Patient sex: M
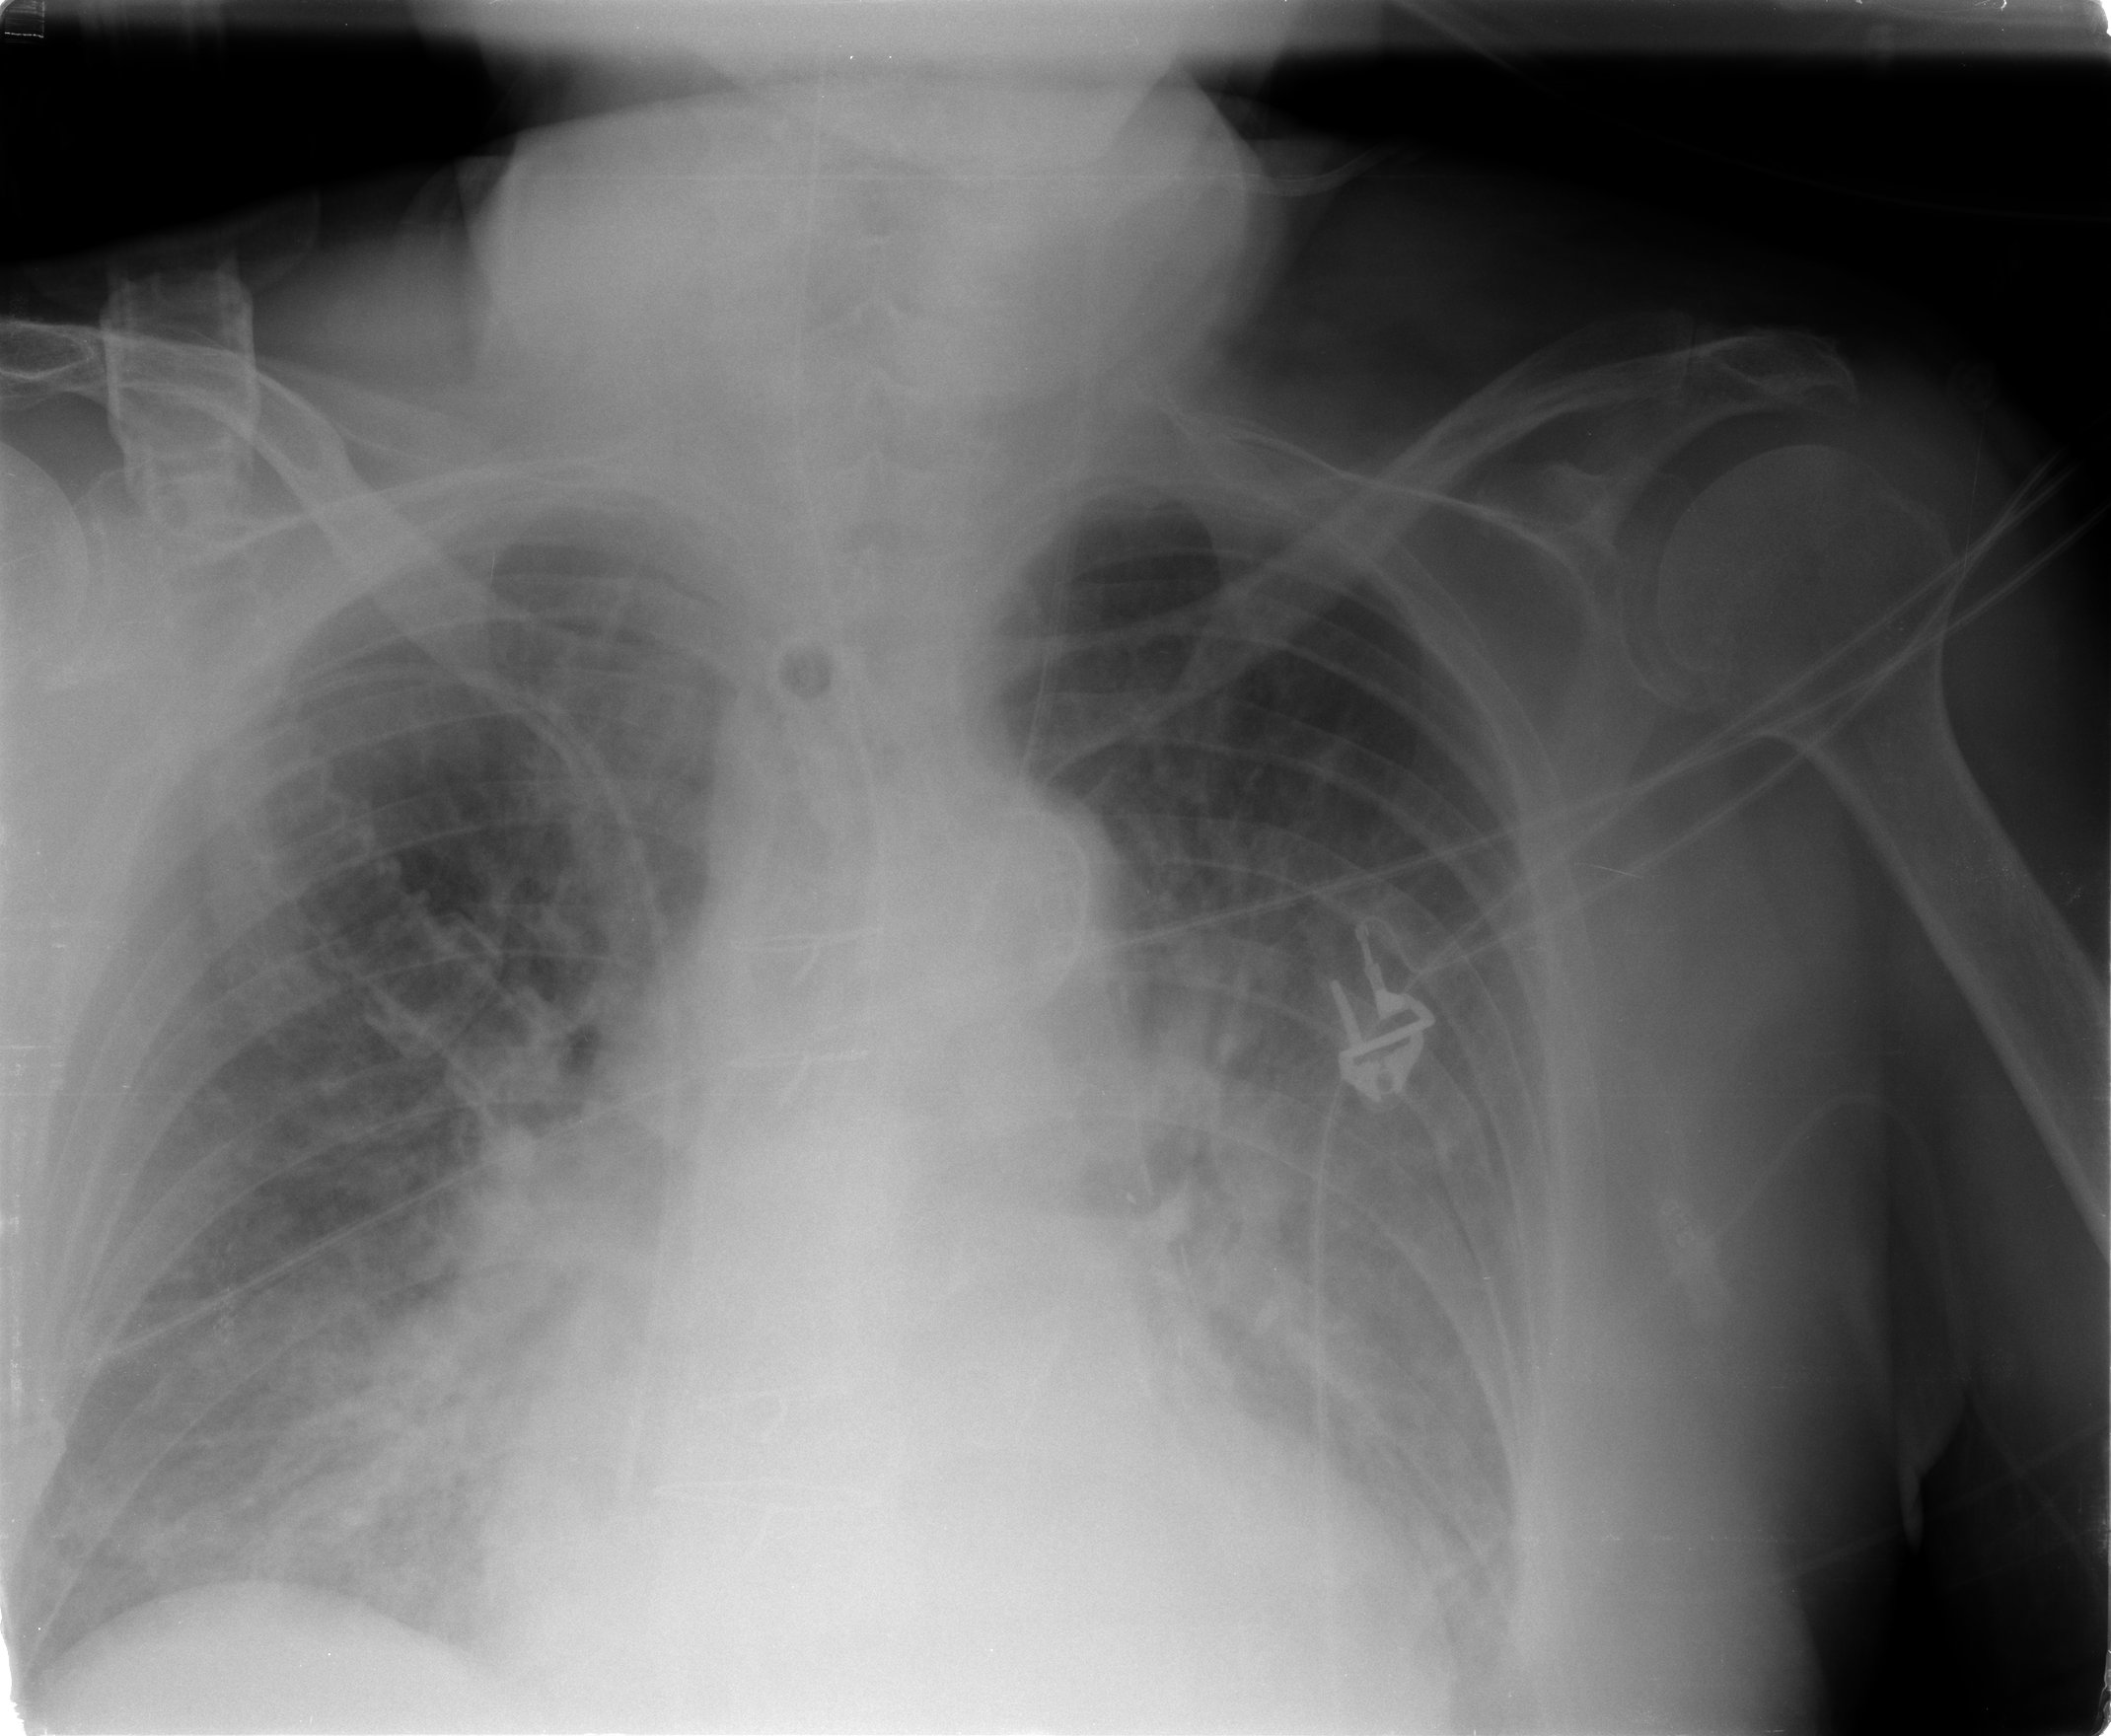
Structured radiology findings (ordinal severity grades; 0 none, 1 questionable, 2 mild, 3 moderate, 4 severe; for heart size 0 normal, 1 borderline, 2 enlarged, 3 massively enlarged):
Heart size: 0
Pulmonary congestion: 2
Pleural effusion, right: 0
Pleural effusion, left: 1
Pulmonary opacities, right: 4
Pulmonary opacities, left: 3
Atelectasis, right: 3
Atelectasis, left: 3